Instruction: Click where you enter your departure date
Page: home
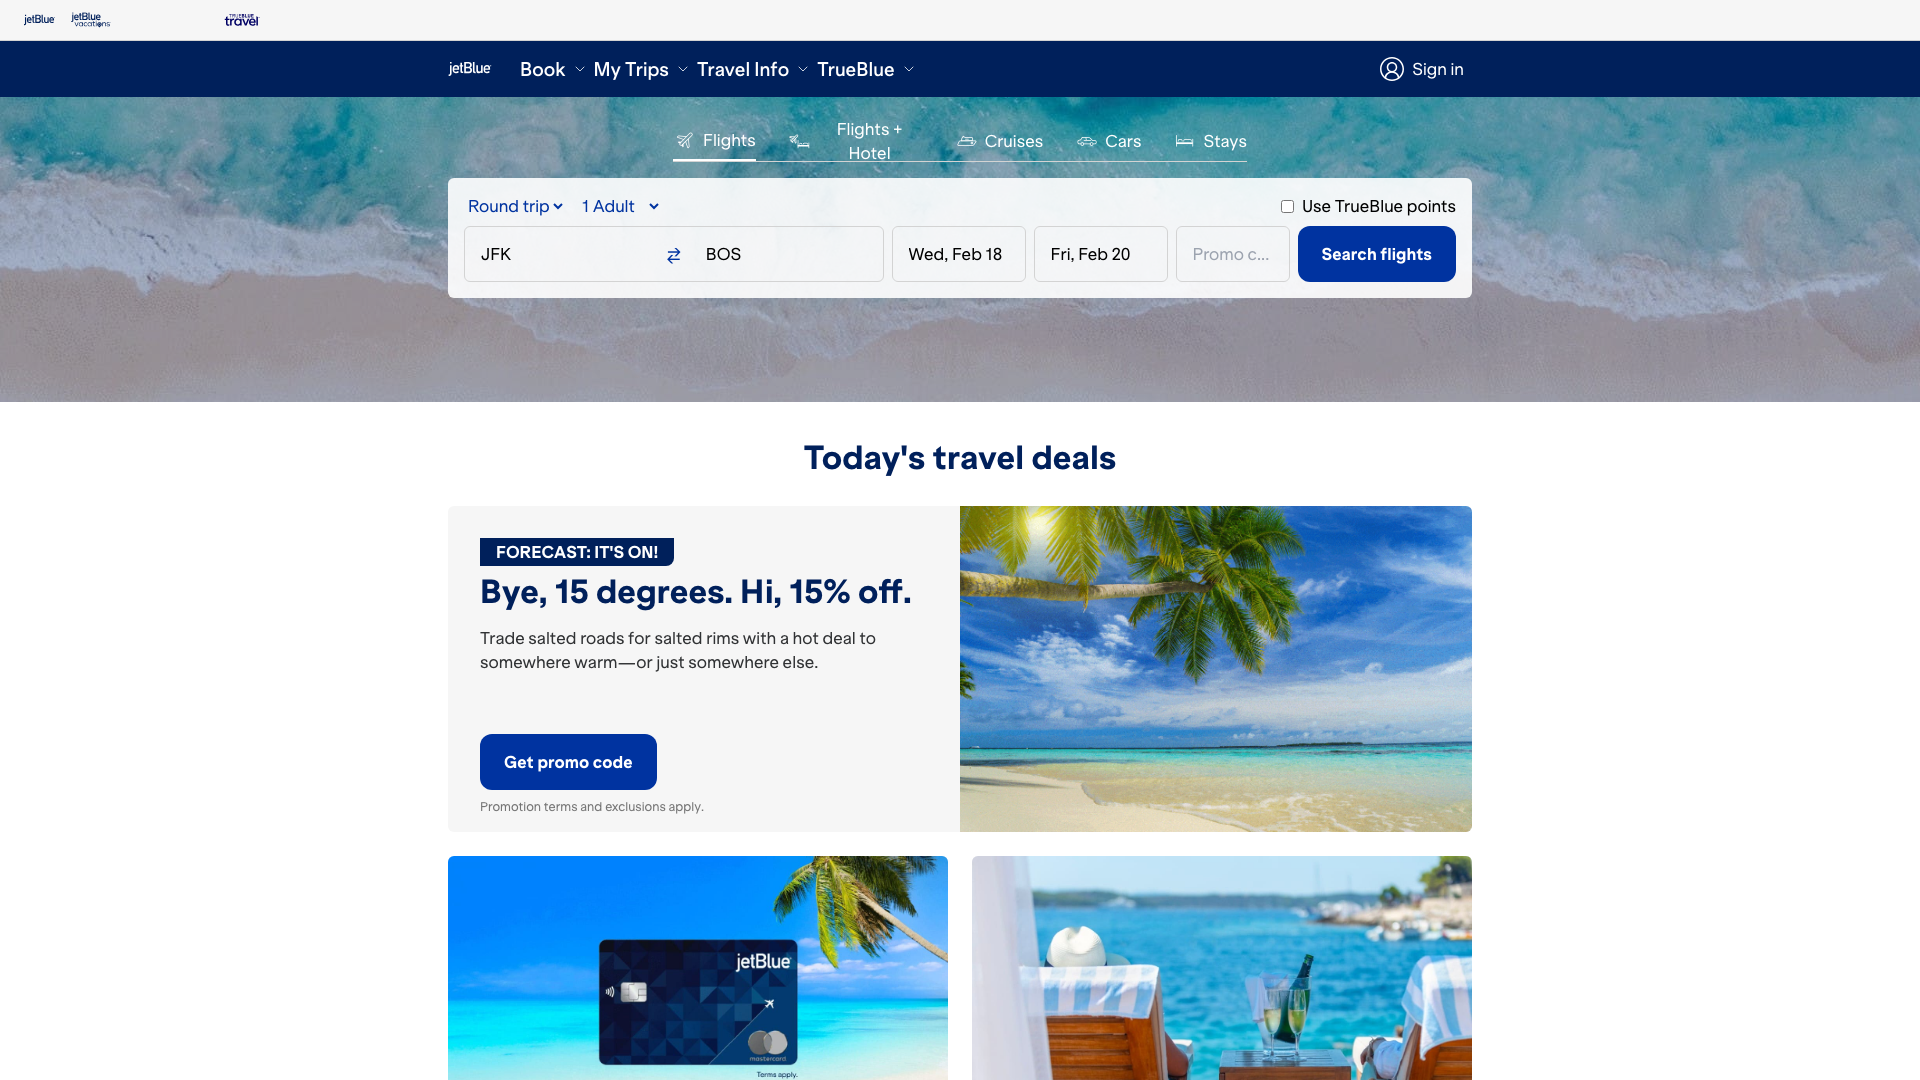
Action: click